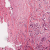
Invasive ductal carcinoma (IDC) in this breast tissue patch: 1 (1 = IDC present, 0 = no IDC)